Question: Im currently creating a print css! Because i have to print on a template i use mm as unit!
My problem is how you can see that the red text is not aligned to the top of the white box, it seems like the white box has a padding! I would like to have the text exactly 1 mm below the red line. I tried to give the text a 'margin-top:1mm' but the text stayed at the position! <URL> I would like to keep mm as unit what do i have to change? Thanks

My html:
'''
<div id="box">
<div id="adress">
<a>Das ist Box 1</a>
</div>
</div>
'''
Css:
'''
#box{
height:40mm;
width:90mm;
background-color:yellow;
padding-left: 6mm;
padding-right: 5mm;
padding-top: 2mm;
}
#adress {
border: 1px solid red;
width: 30mm;
height: 20mm;
background-color: white;
}
#adress a {
color: red;
font-size: 2mm;
margin-left: 1mm;
margin-top: 0mm;
line-height: 0mm;
}
'''
<URL>
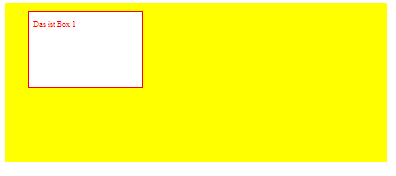
Answer: You can use 'position : absolute' on your link
<URL>
'''
#adress a {
color: red;
font-size: 2mm;
position:absolute;
top:1mm;
left:1mm;
}
'''
and 'position:relative' on the parent